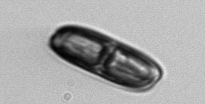
Label: Ephemera